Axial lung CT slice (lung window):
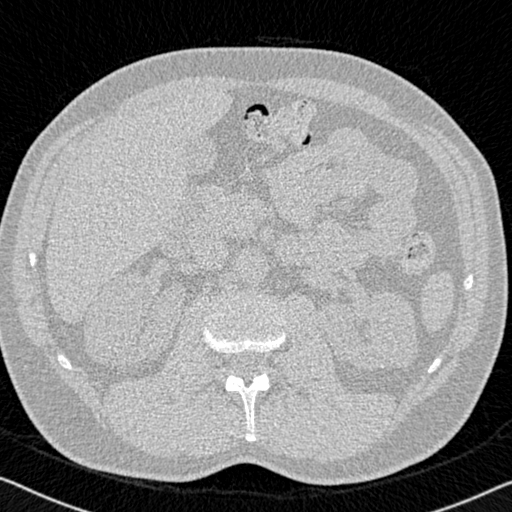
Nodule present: no